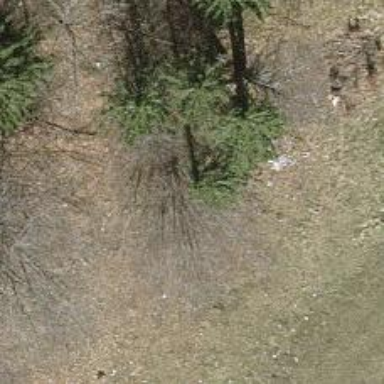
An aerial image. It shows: Single tag "natural: tree."